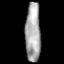
Tissue: lung
Cell type: Endothelial cells
Senescence score: 0.5807
Nuclear area (px): 909
Mean DAPI intensity: 163.057